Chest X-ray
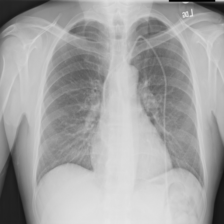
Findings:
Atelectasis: negative
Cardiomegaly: negative
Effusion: negative
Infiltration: negative
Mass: negative
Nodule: negative
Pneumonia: negative
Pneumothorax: negative
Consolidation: negative
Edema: negative
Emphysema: negative
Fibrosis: negative
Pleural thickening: negative
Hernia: negative